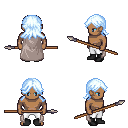
a pixel art fantasy rpg character, male body template, human, dark skin, gray cape, white pants, white cyan loose hair, black shoes, spear, four views (front, back, left, right), 2x2 character sprite sheet, small pixel art, hard edges, no anti-aliasing